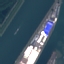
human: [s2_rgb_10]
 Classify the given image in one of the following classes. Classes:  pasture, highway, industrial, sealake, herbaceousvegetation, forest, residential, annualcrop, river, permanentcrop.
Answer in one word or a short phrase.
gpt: River